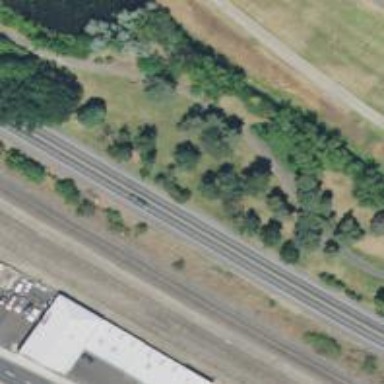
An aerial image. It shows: Expressway with asphalt surface classified as trunk highway.